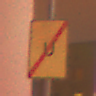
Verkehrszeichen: EndeUmleitung
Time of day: Night
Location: Outdoor (Urban)
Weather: Overcast
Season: Winter
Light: Artificial